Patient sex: M
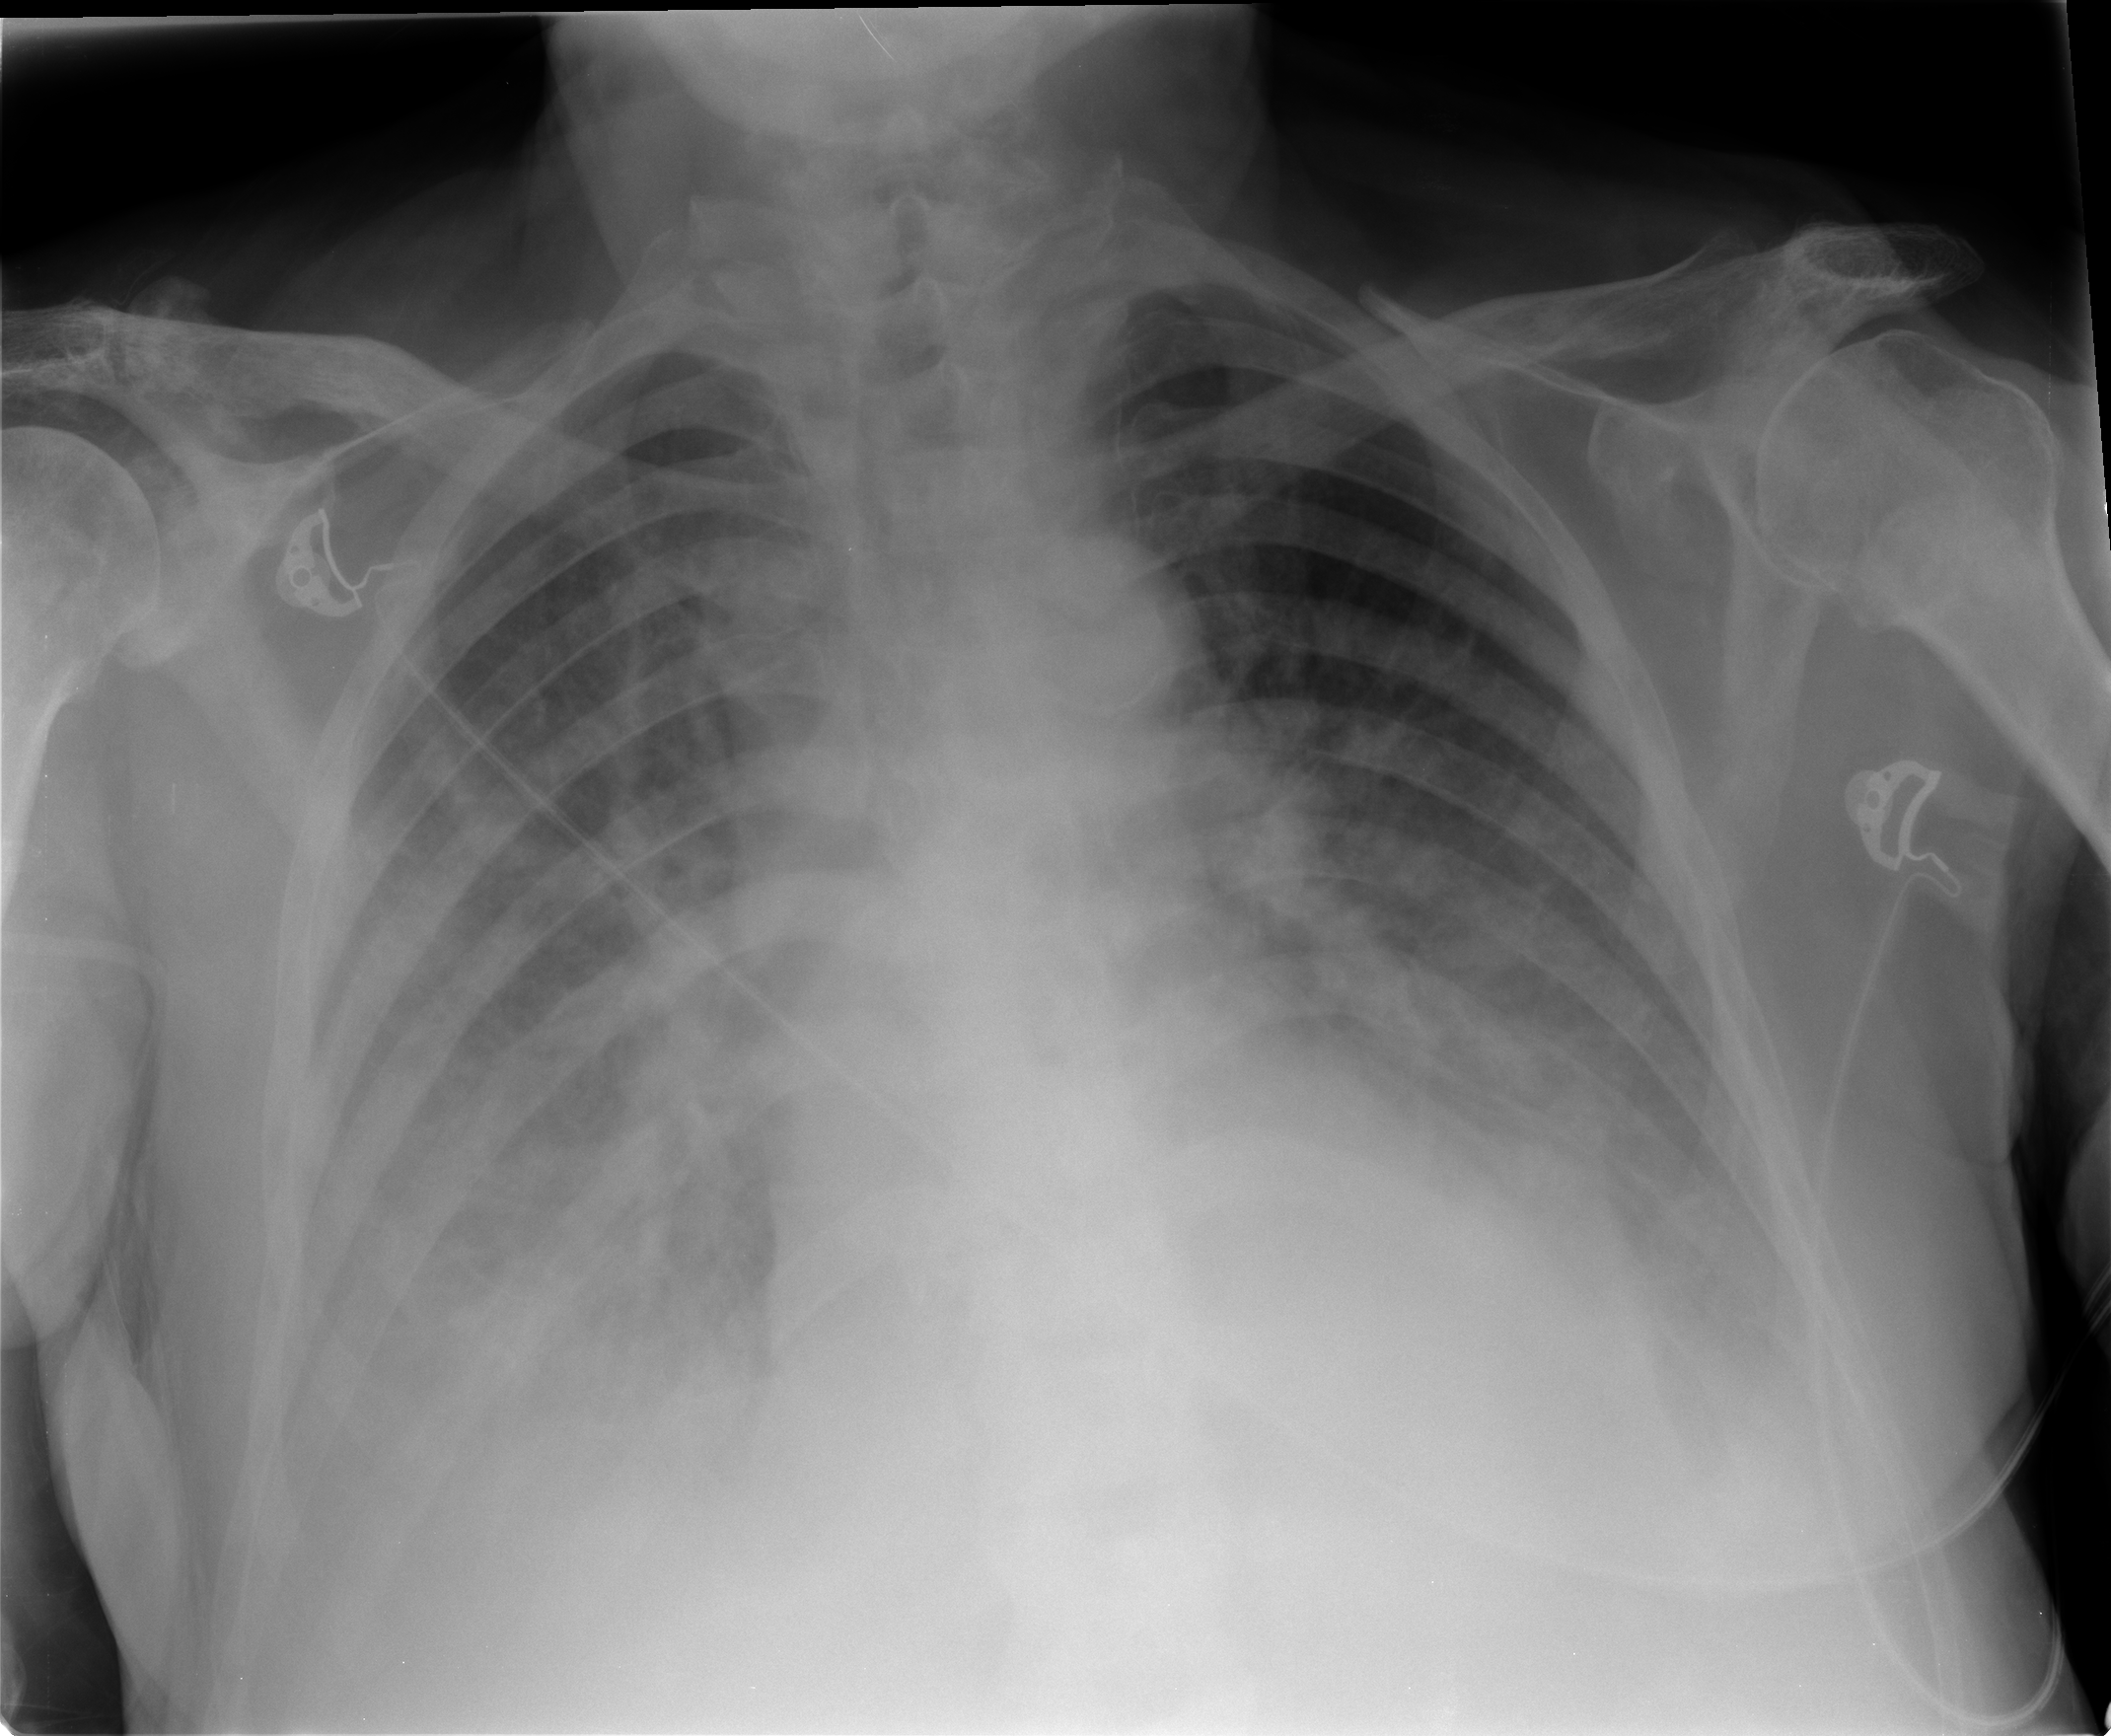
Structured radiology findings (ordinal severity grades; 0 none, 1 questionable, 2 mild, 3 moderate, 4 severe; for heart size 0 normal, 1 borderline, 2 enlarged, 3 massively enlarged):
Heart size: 2
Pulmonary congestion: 3
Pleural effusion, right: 2
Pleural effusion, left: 2
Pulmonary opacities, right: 3
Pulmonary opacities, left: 3
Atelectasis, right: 2
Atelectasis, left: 2